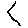
Label: hexagon